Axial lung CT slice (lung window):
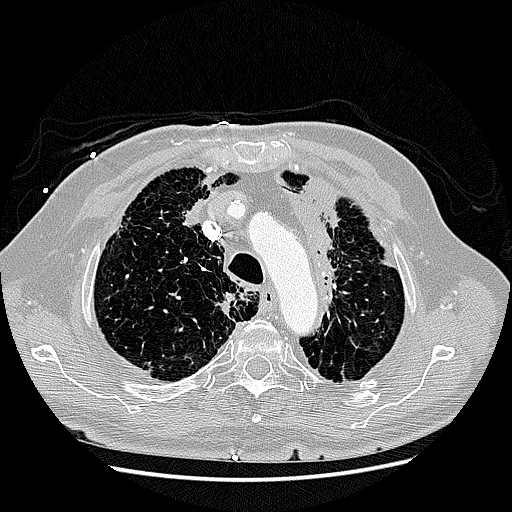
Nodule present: no